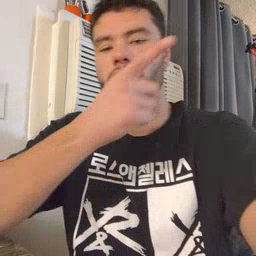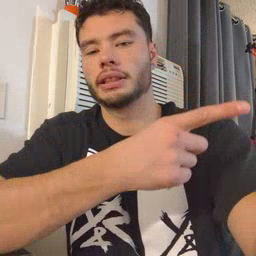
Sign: hesheit